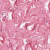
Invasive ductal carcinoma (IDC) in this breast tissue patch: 0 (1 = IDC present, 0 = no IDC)